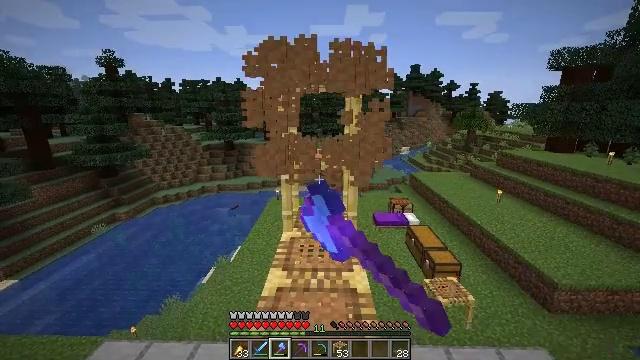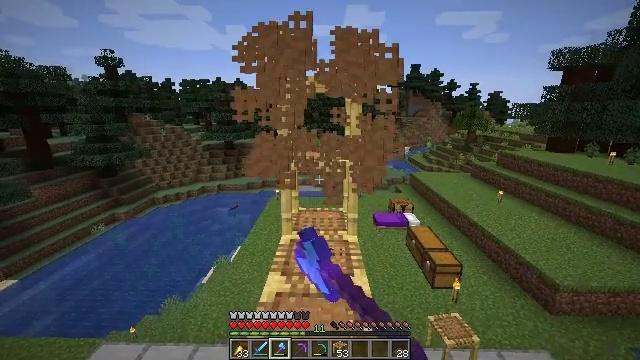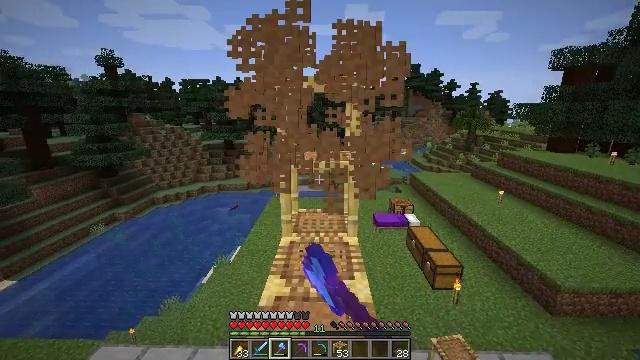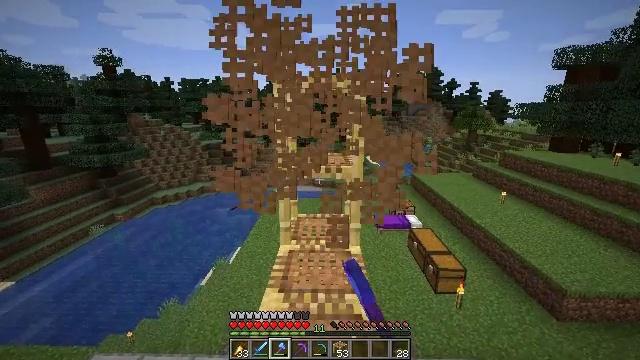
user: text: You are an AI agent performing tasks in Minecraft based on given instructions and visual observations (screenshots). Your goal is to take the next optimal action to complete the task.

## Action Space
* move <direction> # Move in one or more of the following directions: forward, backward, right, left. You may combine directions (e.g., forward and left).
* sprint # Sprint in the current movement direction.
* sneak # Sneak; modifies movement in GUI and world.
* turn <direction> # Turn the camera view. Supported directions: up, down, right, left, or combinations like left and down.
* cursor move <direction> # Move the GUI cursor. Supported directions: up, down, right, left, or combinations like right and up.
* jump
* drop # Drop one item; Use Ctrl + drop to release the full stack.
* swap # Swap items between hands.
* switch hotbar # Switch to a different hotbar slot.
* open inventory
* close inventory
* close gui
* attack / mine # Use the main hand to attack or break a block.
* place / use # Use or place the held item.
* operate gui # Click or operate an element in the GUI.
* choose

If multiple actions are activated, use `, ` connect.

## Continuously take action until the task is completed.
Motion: motion action
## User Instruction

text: Retrieve scaffolding from a build site.
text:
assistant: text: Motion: move forward, attack / mine
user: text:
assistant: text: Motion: move forward
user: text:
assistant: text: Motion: move forward
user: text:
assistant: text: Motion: no_op